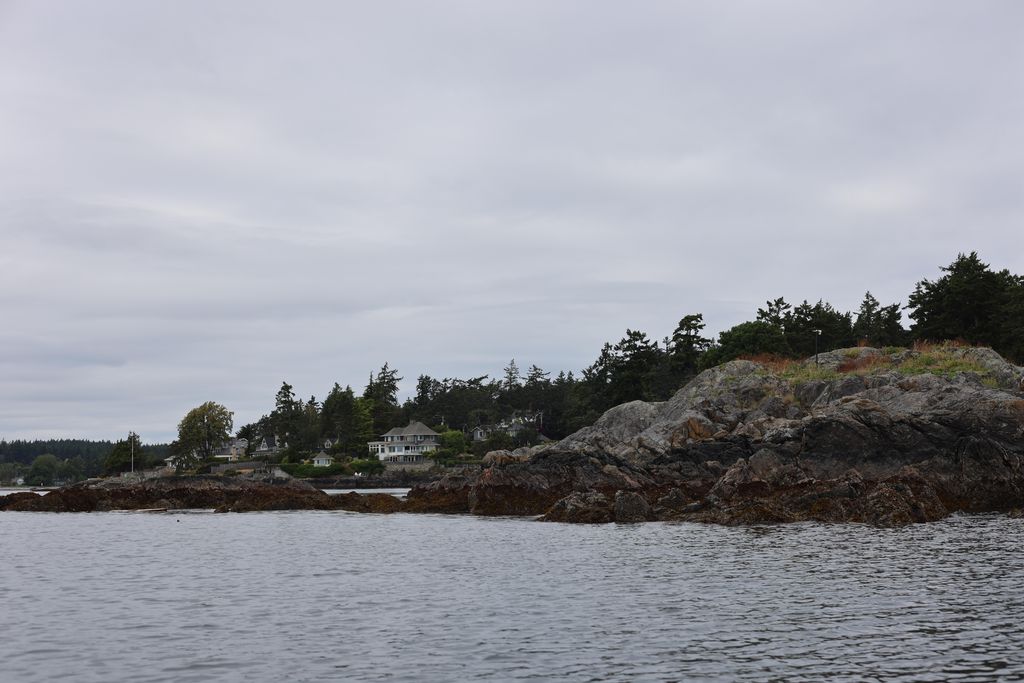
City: victoria